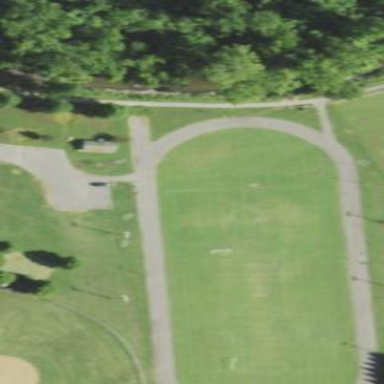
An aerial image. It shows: Soccer pitch for outdoor sports and leisure activities.